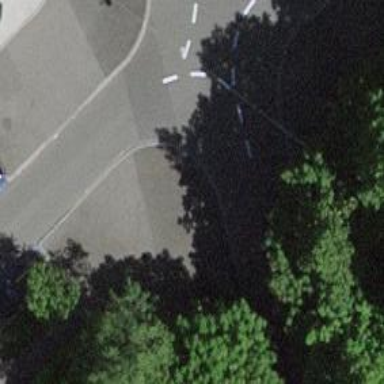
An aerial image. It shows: Kerb barrier.